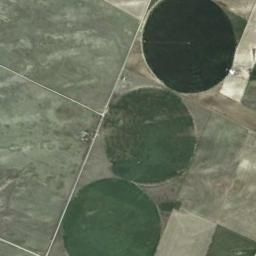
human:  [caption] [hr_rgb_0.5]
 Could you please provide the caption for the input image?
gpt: Three green circular farmlands are surrounded by other farmlands that grows other crops .

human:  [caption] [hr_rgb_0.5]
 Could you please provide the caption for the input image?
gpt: There are some green circle farmland in the green land .

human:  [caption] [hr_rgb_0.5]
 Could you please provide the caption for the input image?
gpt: There is a large circular field in the upper left corner .

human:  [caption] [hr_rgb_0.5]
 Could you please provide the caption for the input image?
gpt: Three neatly arranged circular green fields .

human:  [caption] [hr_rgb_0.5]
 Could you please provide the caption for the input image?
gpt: There are three circular farmlands of the same size side by side .